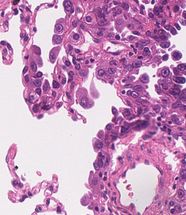
Tumor epithelial tissue: yes
Tumor-associated stroma tissue: yes
Normal tissue: no